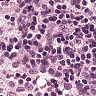
Metastatic tissue present: no